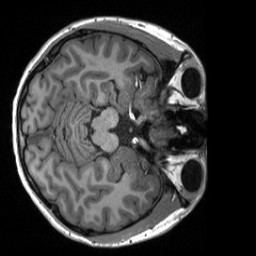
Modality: T1w
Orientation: axial
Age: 21
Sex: female
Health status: healthy
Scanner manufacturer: siemens
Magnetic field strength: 3 T
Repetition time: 2 s
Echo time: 0.00232 s